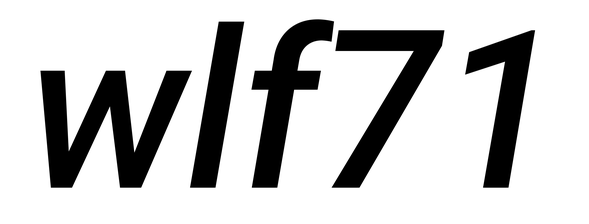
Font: Roboto-Italic_Medium_Italic